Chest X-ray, PA view. Patient: 48 years old, sex M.
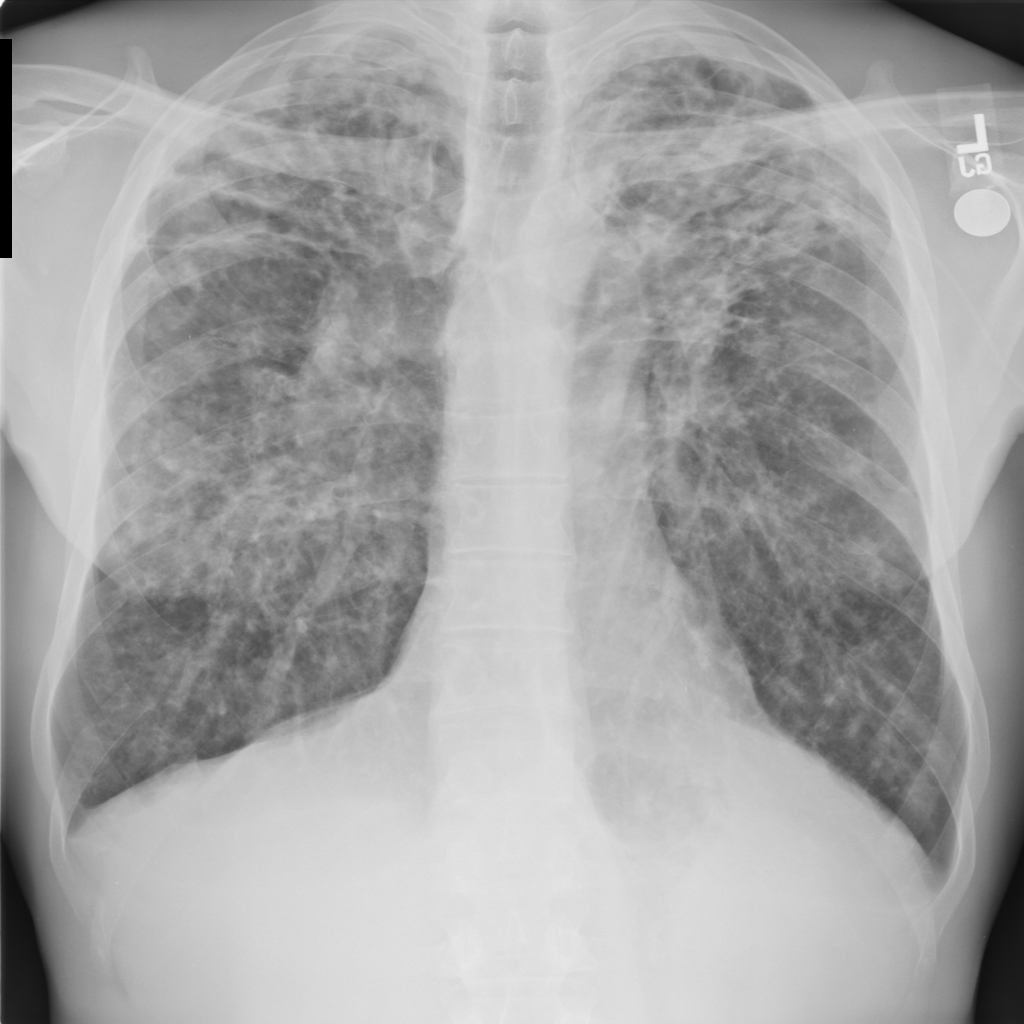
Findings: No Finding